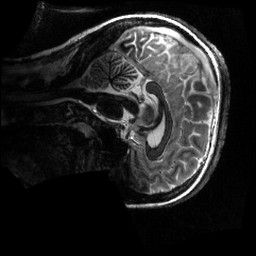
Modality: MP2RAGE
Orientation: sagittal
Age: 20
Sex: female
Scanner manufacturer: siemens
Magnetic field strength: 6.98 T
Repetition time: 6 s
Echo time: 0.00283 s